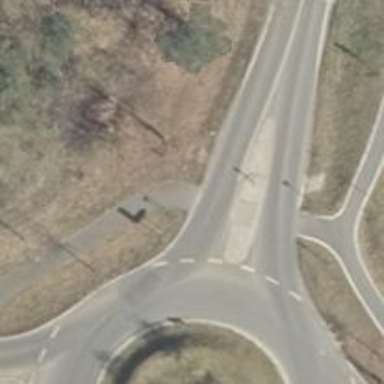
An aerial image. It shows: Road with "give way" sign.